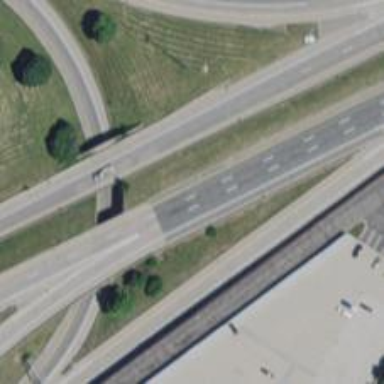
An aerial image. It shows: Asphalt motorway link.